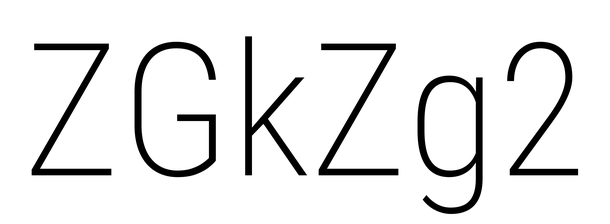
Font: Roboto_Condensed_ExtraLight